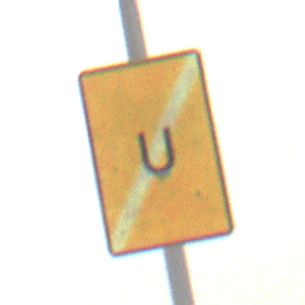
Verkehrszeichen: EndeUmleitung
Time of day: MorningAfternoon
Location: Outdoor (Nature)
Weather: Overcast
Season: Winter
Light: Natural